Field crop: maize
Growth stage: 2
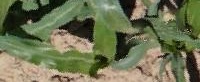
Species: maize